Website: crate-barrel
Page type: newsletter-management
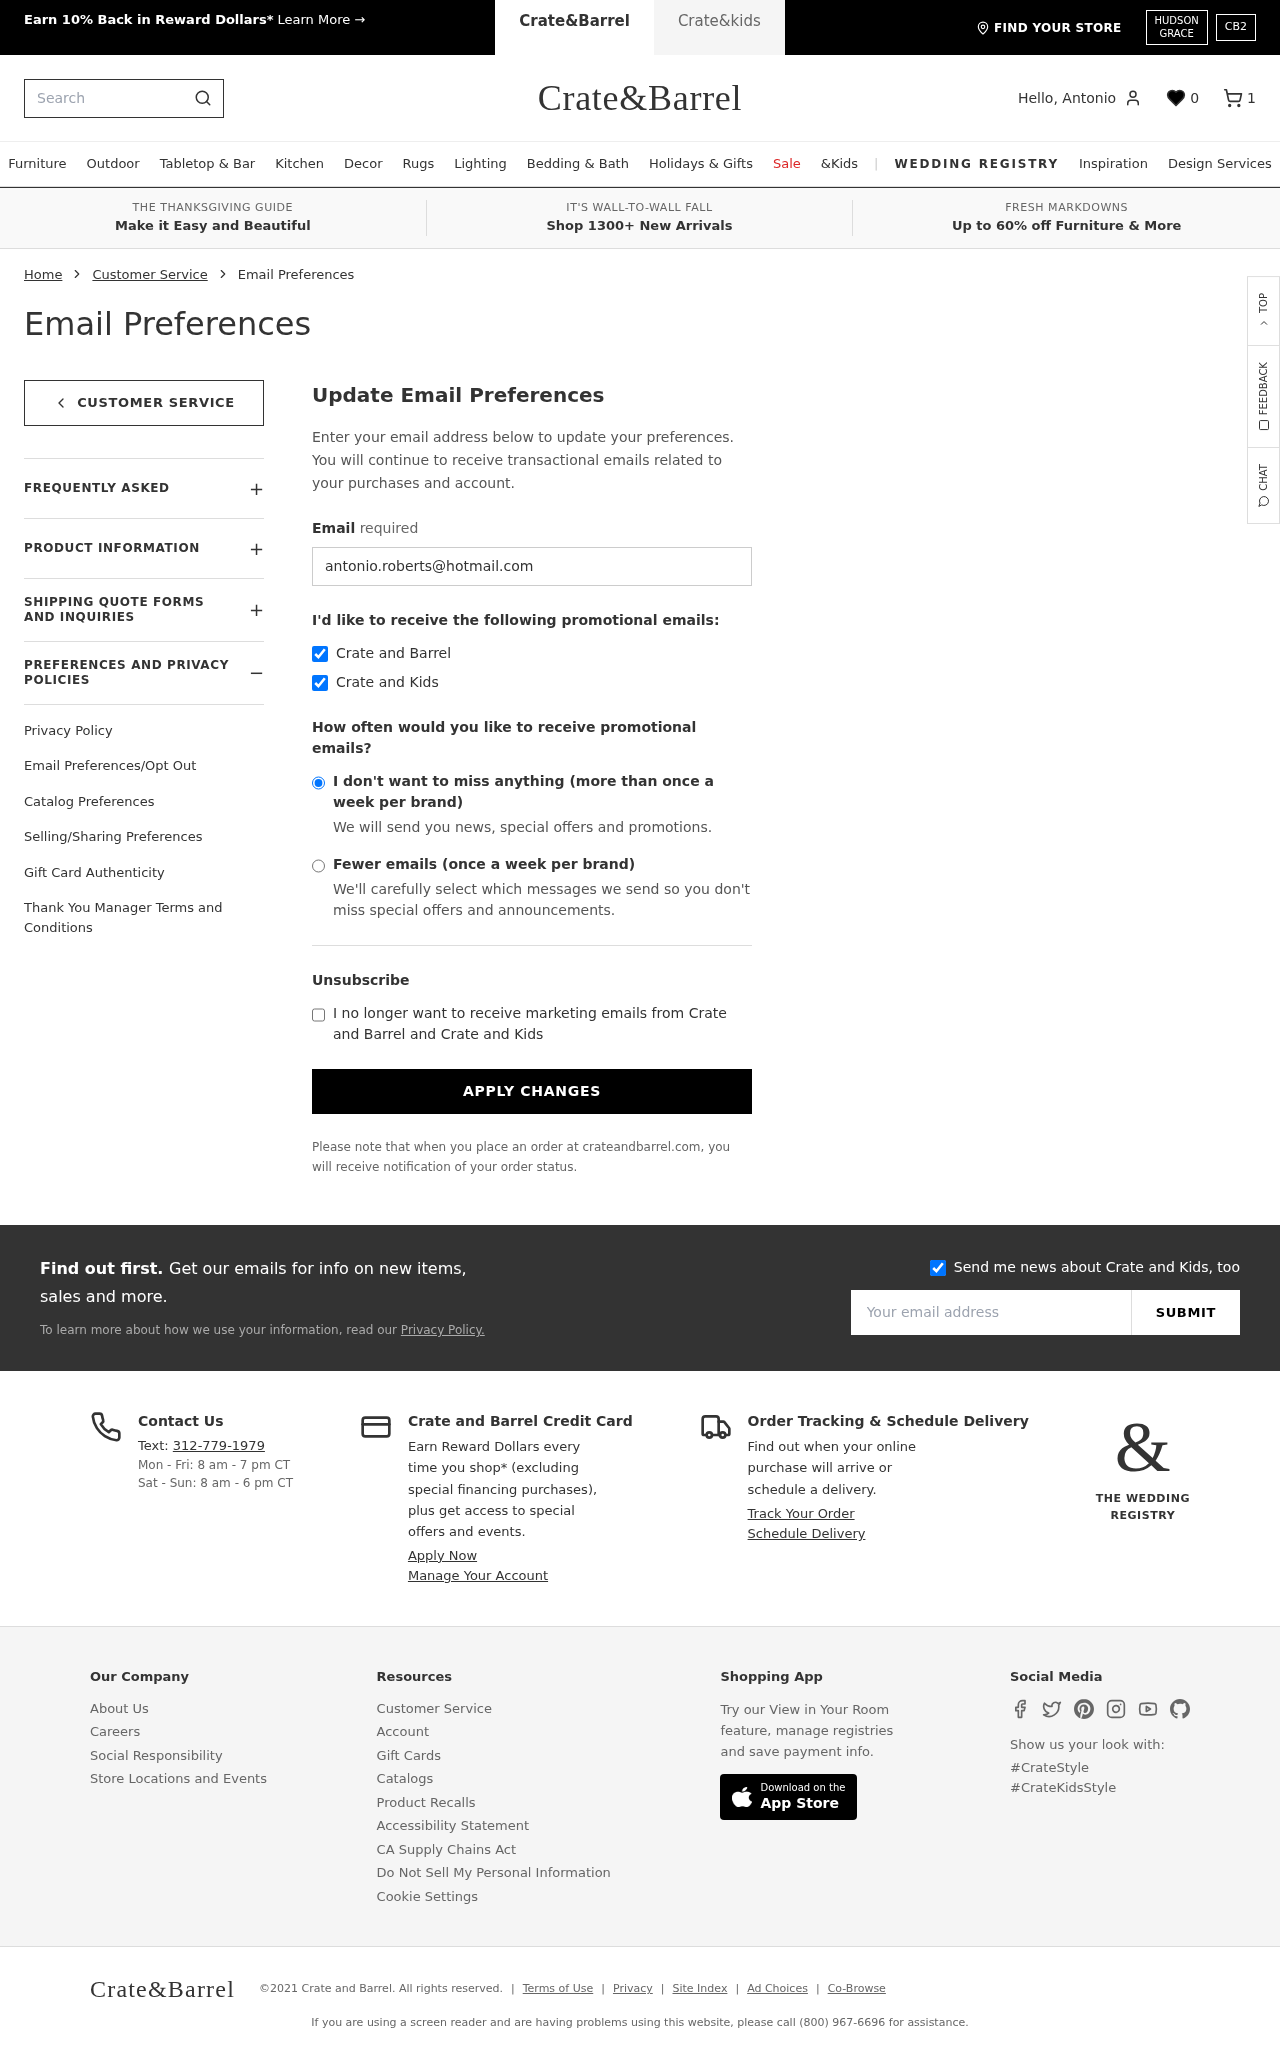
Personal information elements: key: PII_EMAIL
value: antonio.roberts@hotmail.com
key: PII_FIRSTNAME
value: Antonio
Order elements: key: ORDER_NUM_ITEMS
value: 1
Search elements: key: HEADER_SEARCH
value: Search
Other elements: key: FAVORITES_COUNT
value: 0